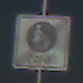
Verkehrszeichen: EndeFussgaengerzone
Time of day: MorningAfternoon
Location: Outdoor (Nature)
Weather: Clear
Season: NotSpecified
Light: Natural